Question: i am learning django framework for python and following this tutorial.<URL>
but when i do pip install whitenoise on pythonanywhere but it spits out the following error.why is it so

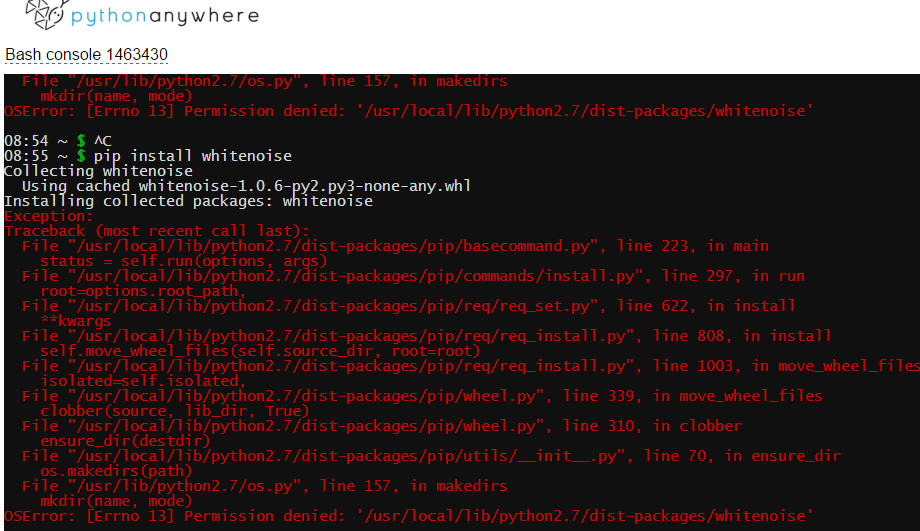
Answer: '''
pip install --user whitenoise
'''
<URL>